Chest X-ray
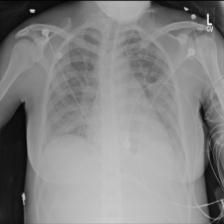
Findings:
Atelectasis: negative
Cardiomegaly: negative
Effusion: positive
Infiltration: positive
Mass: negative
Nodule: negative
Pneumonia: negative
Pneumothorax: negative
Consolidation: negative
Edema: negative
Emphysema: negative
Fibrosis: negative
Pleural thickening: negative
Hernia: negative